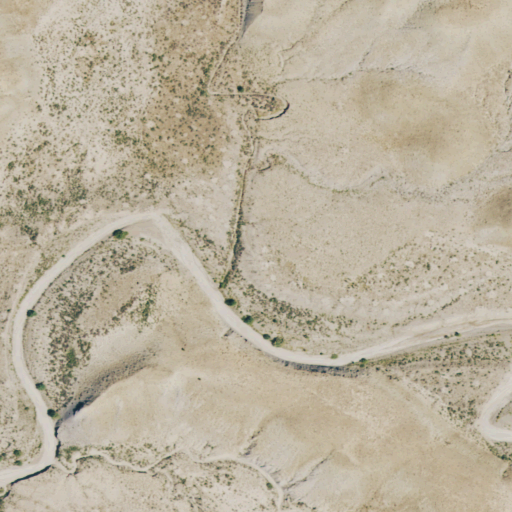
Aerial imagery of valley in Colorado named Still Canyon containing only shrub